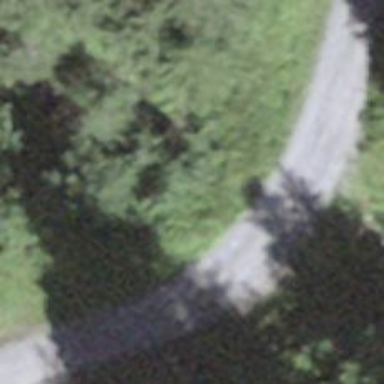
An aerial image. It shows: Culvert tunnel.